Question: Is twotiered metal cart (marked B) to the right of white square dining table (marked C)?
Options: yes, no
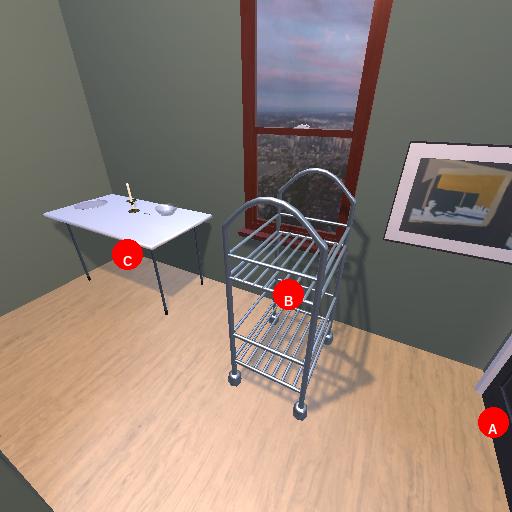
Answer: yes